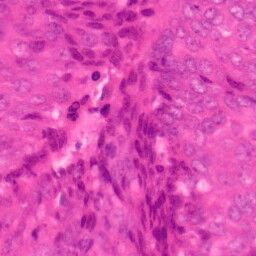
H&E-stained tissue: Colon